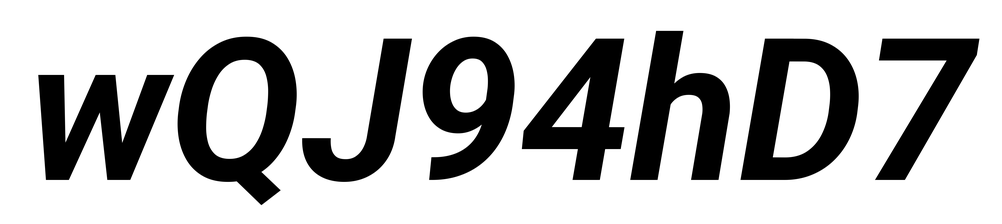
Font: Roboto-Italic_Bold_Italic